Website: crate-barrel
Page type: payment
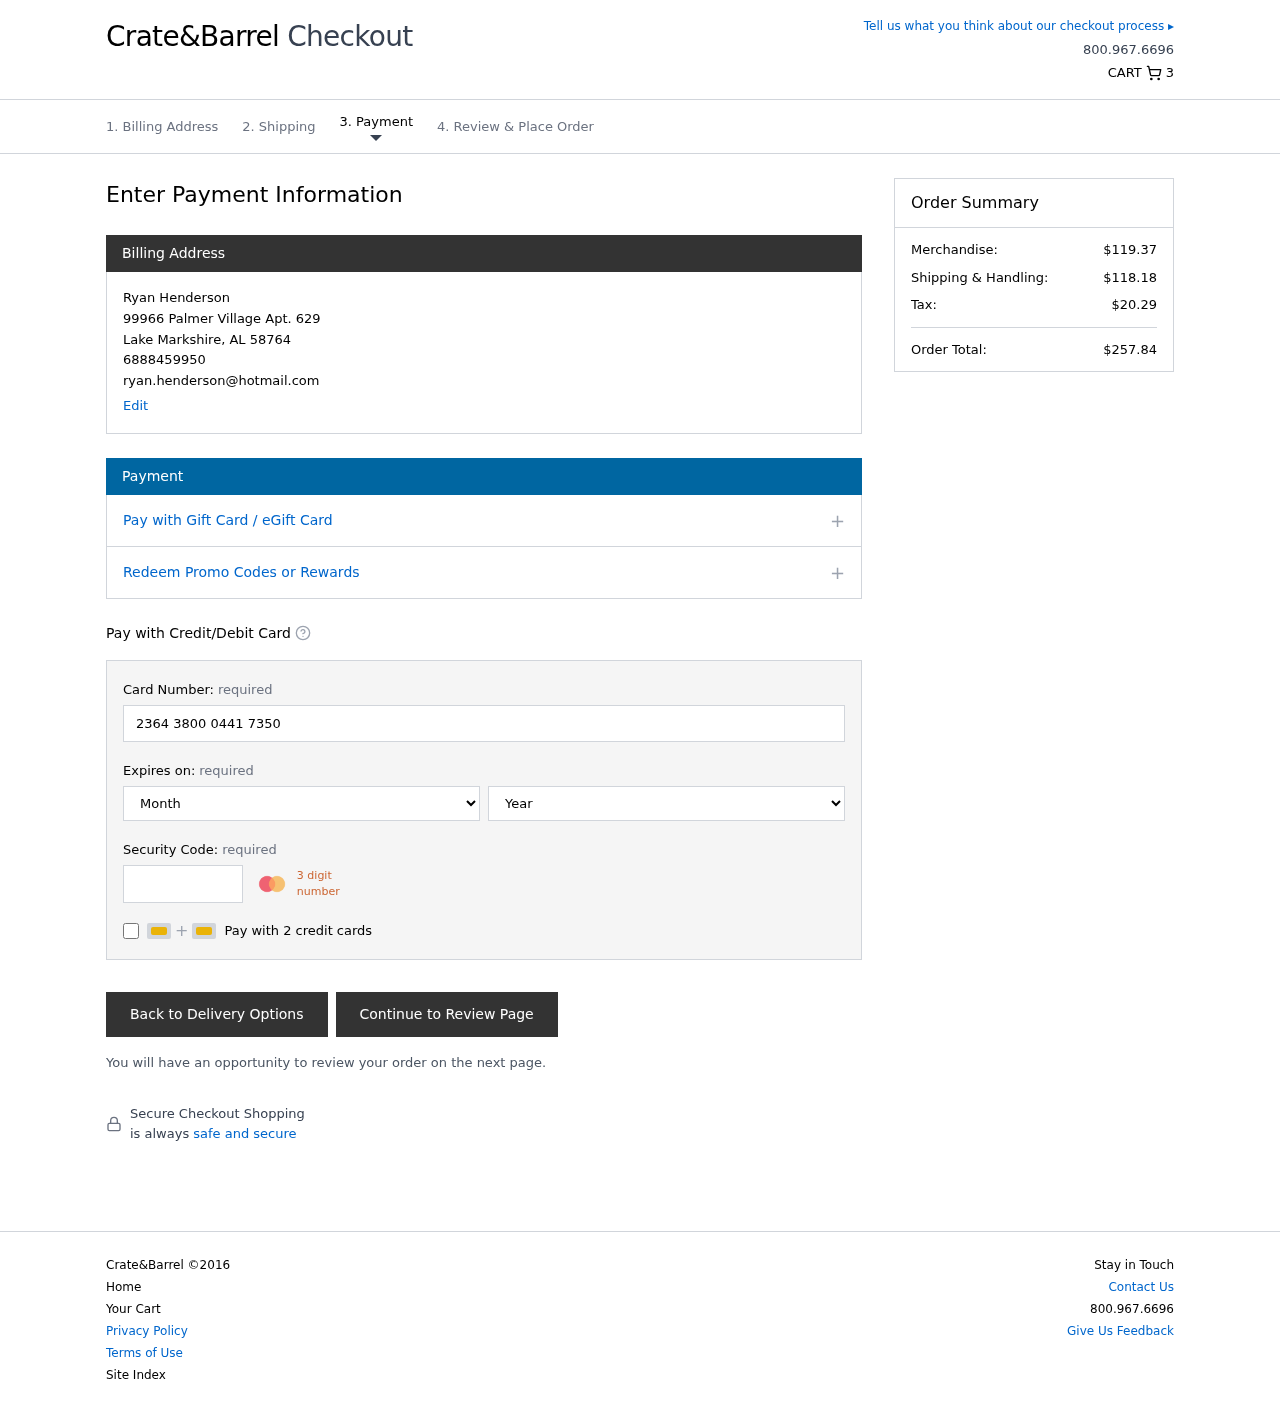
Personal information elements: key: PII_CARD_CVV
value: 455
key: PII_CARD_EXPIRY_MONTH
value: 10
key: PII_CARD_EXPIRY_YEAR
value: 27
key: PII_CARD_NUMBER
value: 2364 3800 0441 7350
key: PII_CITY
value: Lake Markshire
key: PII_EMAIL
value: ryan.henderson@hotmail.com
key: PII_FULLNAME
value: Ryan Henderson
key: PII_PHONE
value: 6888459950
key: PII_POSTCODE
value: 58764
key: PII_STATE_ABBR
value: AL
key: PII_STREET
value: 99966 Palmer Village Apt. 629
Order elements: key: ORDER_NUM_ITEMS
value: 3
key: ORDER_SUBTOTAL
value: $119.37
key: ORDER_SHIPPING_COST
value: $118.18
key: ORDER_TAX
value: $20.29
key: ORDER_TOTAL
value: $257.84